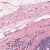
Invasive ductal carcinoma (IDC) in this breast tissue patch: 0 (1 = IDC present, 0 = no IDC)